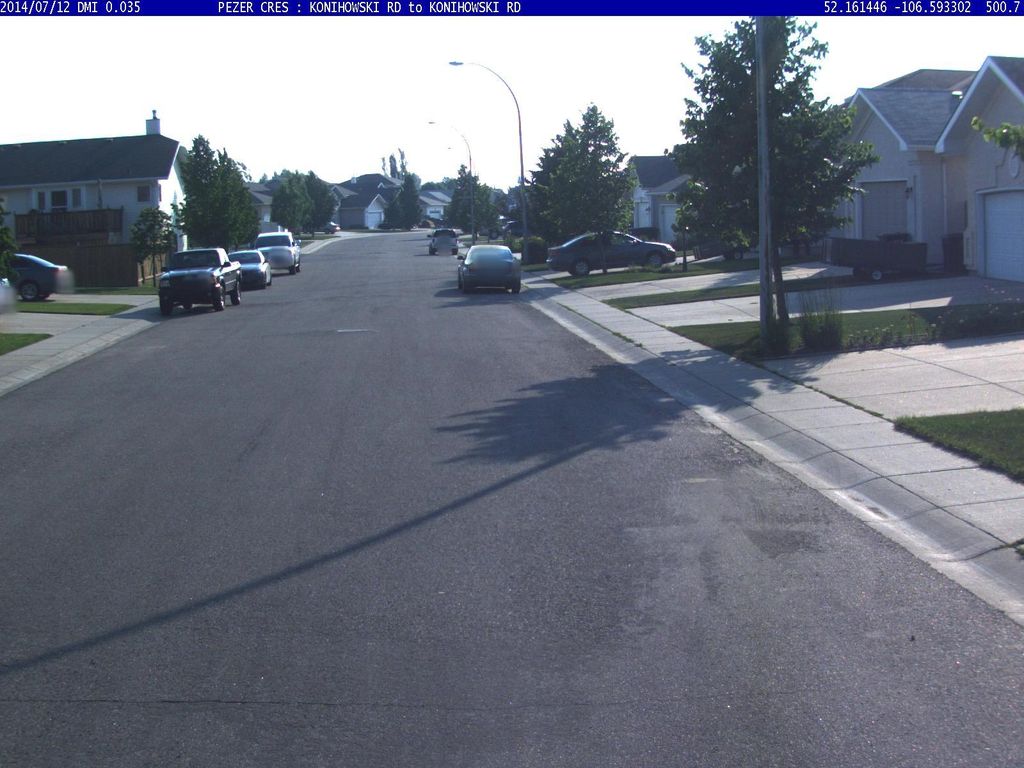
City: saskatoon